Question: I am building an application and I would like the one of the forms to look like the control panel

Would you use a listview with groups?
thanks
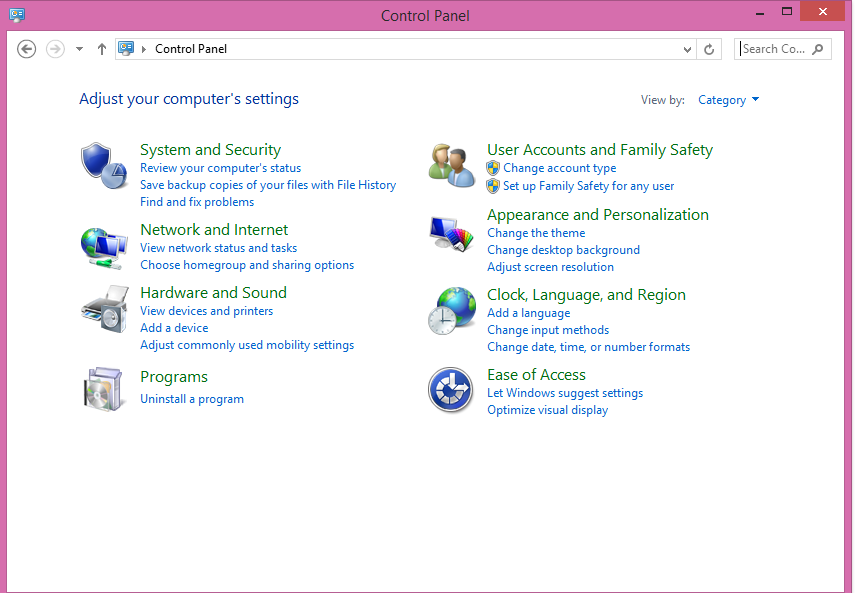
Answer: No, I don't think you can make the ListView do this. At least not without rewriting its painting routines.
It isn't going to be easy to replicate this layout precisely in WinForms. There's nothing you can just drag over from the toolbox that is going to do it. It is possible, but it will take some effort.
What I would do, conceptually, is break it up into pieces. I count 8 different repeated "blocks". So I'd create a UserControl that models each of these.
Inside of the UserControl, I'd have a PictureBox control to display the icon, a Label control to display the heading, and a TableLayoutPanel that can be filled with the desired number of LinkLabel controls. Set all of the properties of the controls so that they match, and then write public methods to set the icon, heading, and add/remove links.
Then I'd drop a TableLayoutPanel onto my form, set the margins to have lots of whitespace, and add as many of those UserControls as necessary. At the top of the form, of course, you'd need another Label to display the heading/instruction text. Make the form's background white, and you're pretty much there.
The logic to switch between views isn't implemented, but consider whether you really need that. It is important in Windows because users are used to the old way of doing things. This doesn't apply to you.